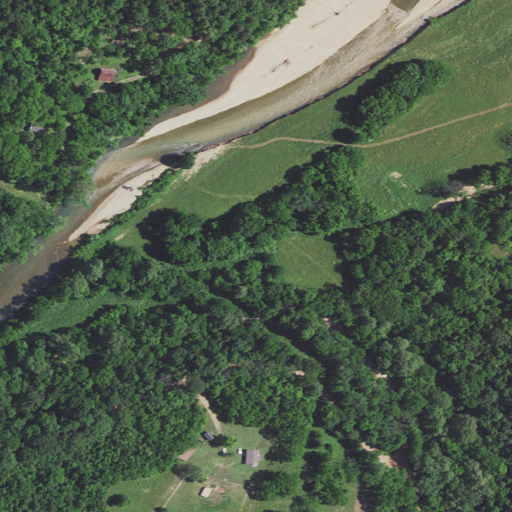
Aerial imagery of valley in Missouri named Boone Hollow containing deciduous forest, open development, pasture, mixed forest, grassland, herbaceous wetlands, low intensity development, and evergreen forest